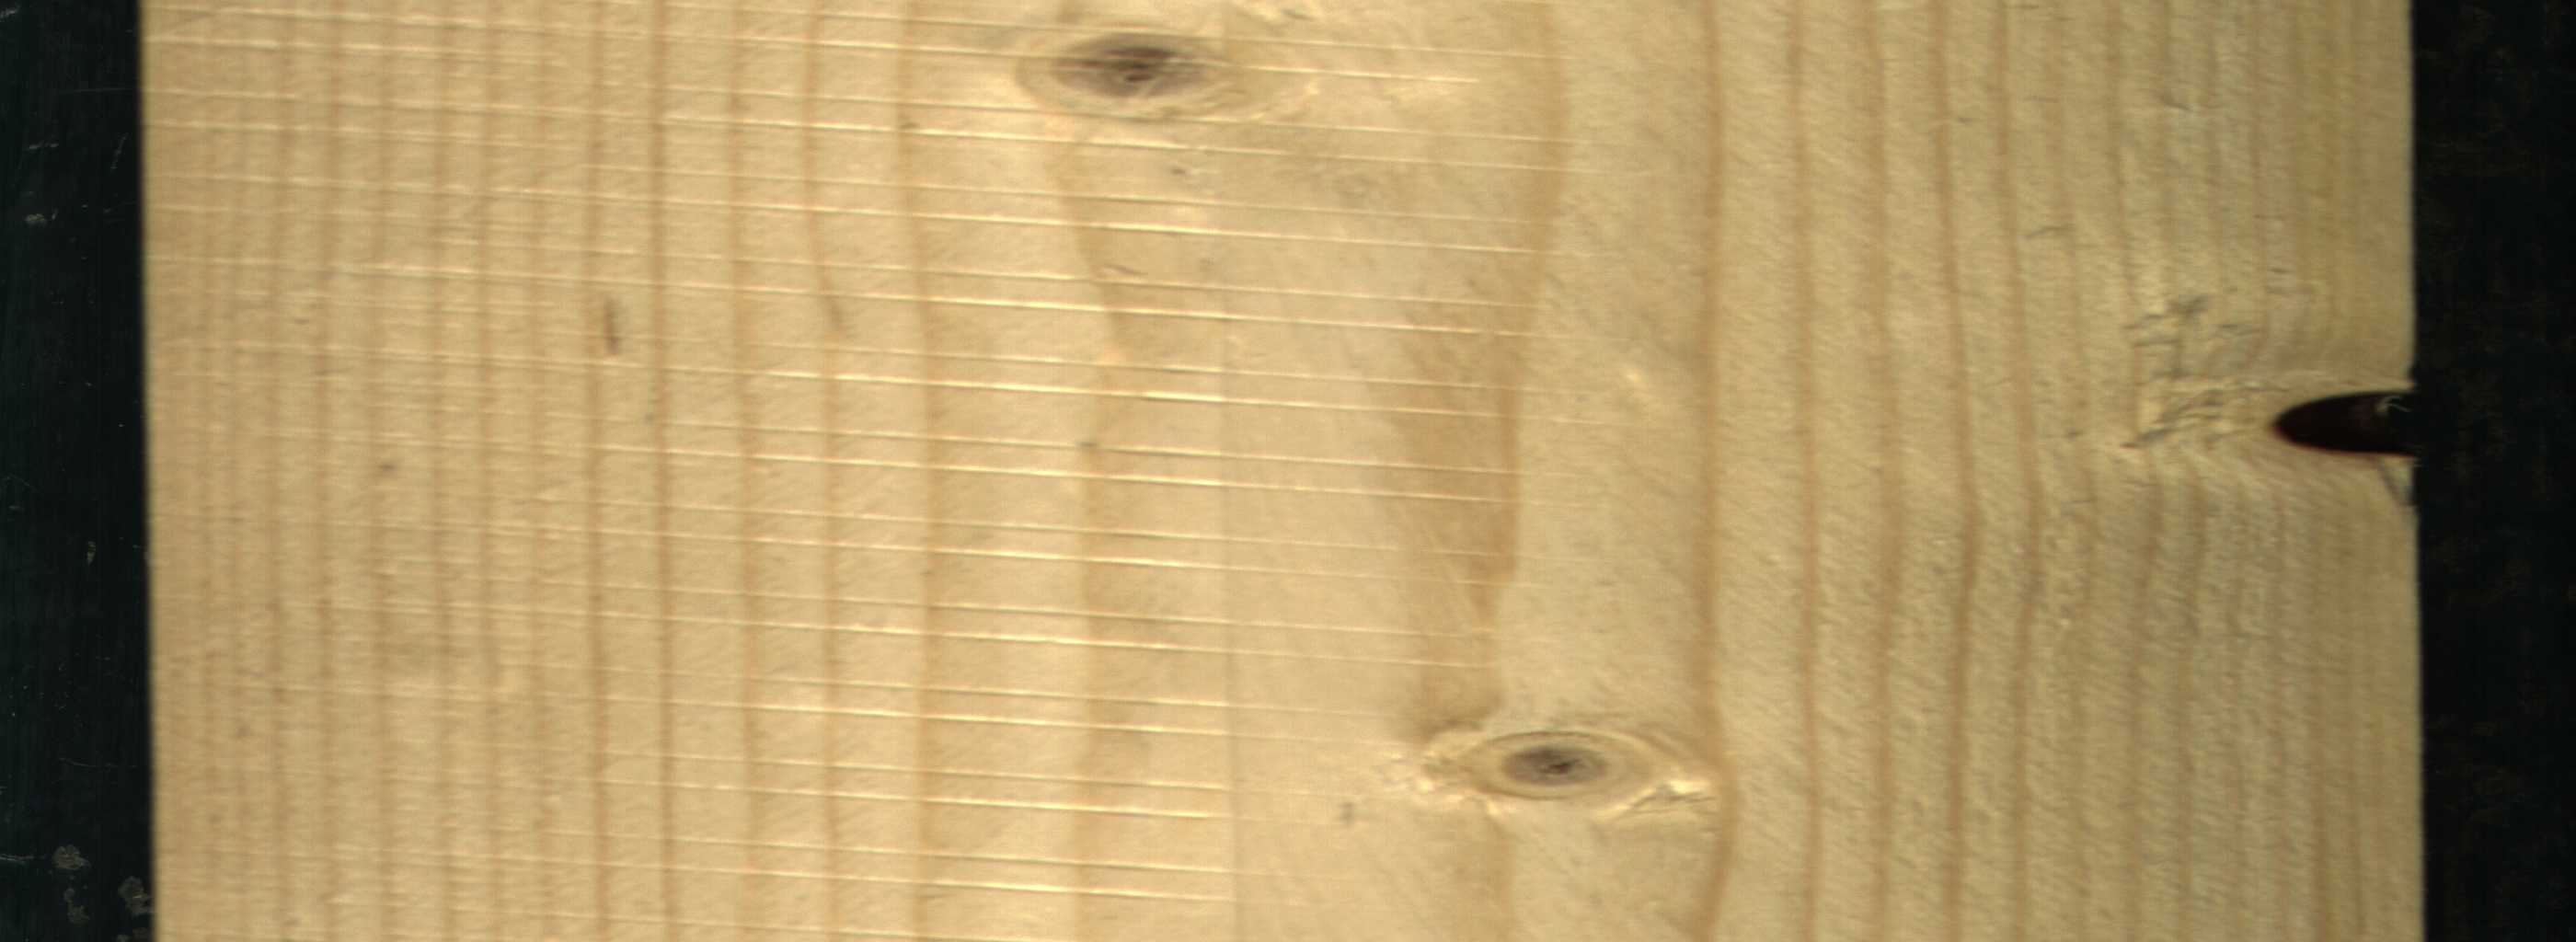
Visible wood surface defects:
Knot_missing
Live_Knot
Live_Knot